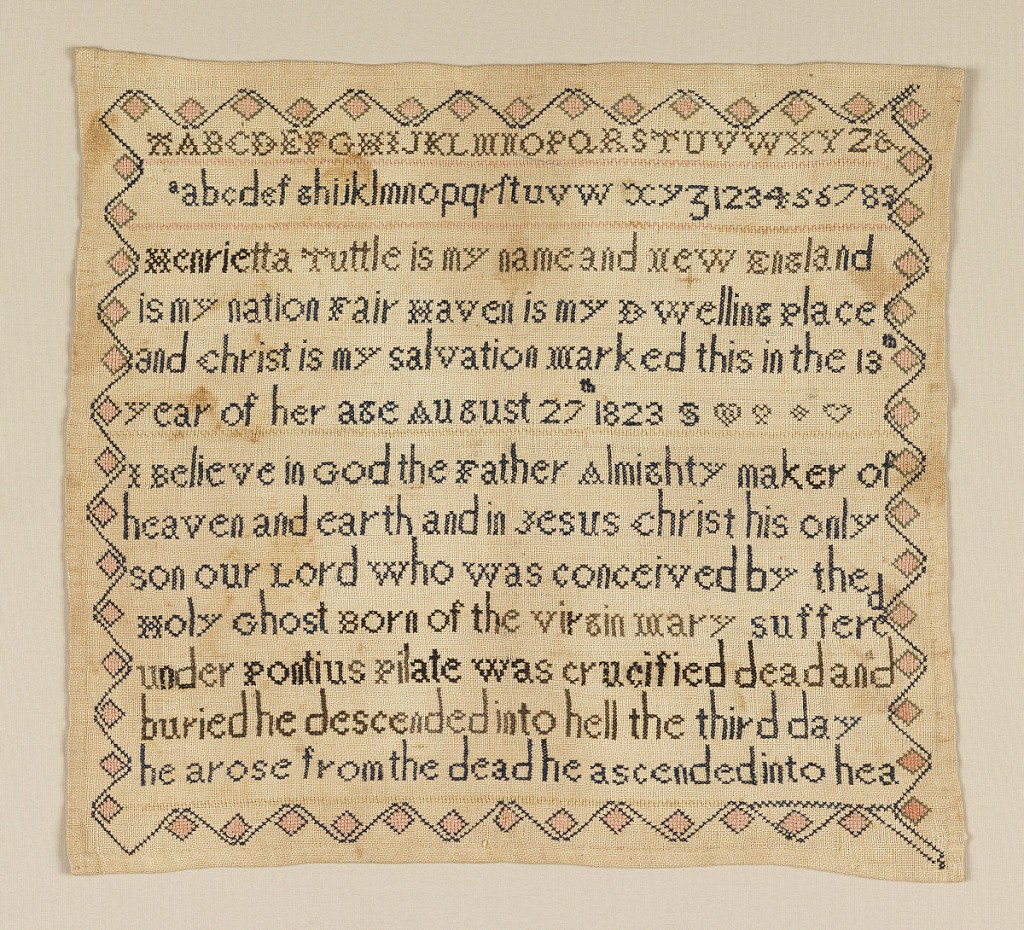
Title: Sampler
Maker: Henrietta Tuttle, American, 1810 - 1830
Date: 1823
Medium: silk embroidery on linen foundation Technique: embroidered in cross stitch on plain weave foundation
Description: Within a flowering vine border, one alphabet and set of numerals, the inscription:
Henrietta Tuttle is my name New England is my nation
Fair Haven is my dwelling place and Christ is my salvation
Marked this in the 13th year of her age August 27th 1823

and a portion of the Apostles' Creed:
I believe in God the father almighty maker of heaven and earth and in Jesus Christ his only son our Lord who was concieved by the holy ghost born of the virgin Mary suffered under pontius pilate was crucified dead and buried he descended into hell the third day he arose from the dead he ascended into hea (embroiderer ran out of space)